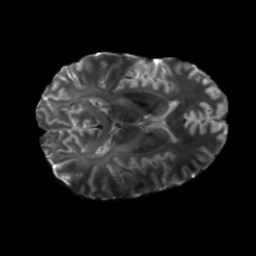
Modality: T2w
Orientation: axial
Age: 24
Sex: female
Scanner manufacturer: siemens
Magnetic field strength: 6.98 T
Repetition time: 7.776 s
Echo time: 0.076 s